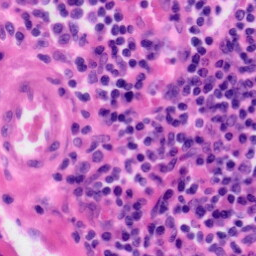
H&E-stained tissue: Tonsil